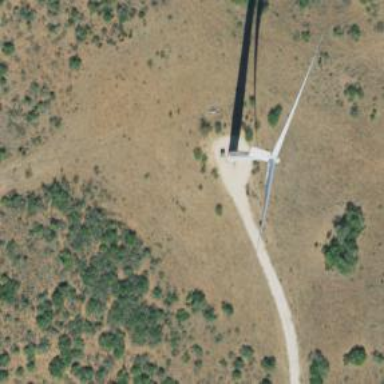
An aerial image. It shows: Wind generator using wind turbines of horizontal axis.